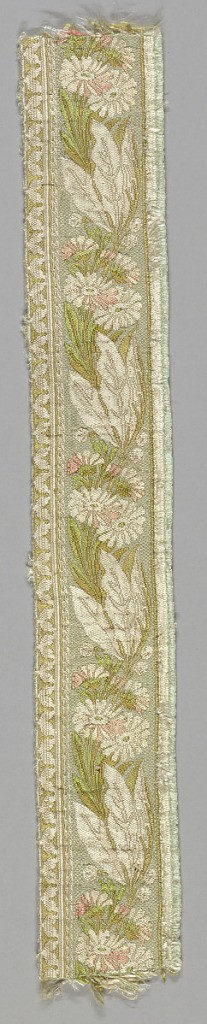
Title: Border
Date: late 18th century
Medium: silk Technique: cloth weave brocaded
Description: Design of serpentine stem with leaves and flowers with narrow leaf border on one side and other side cut.  Colors: light and dark pink, blue, green, brown, and white.